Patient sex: M
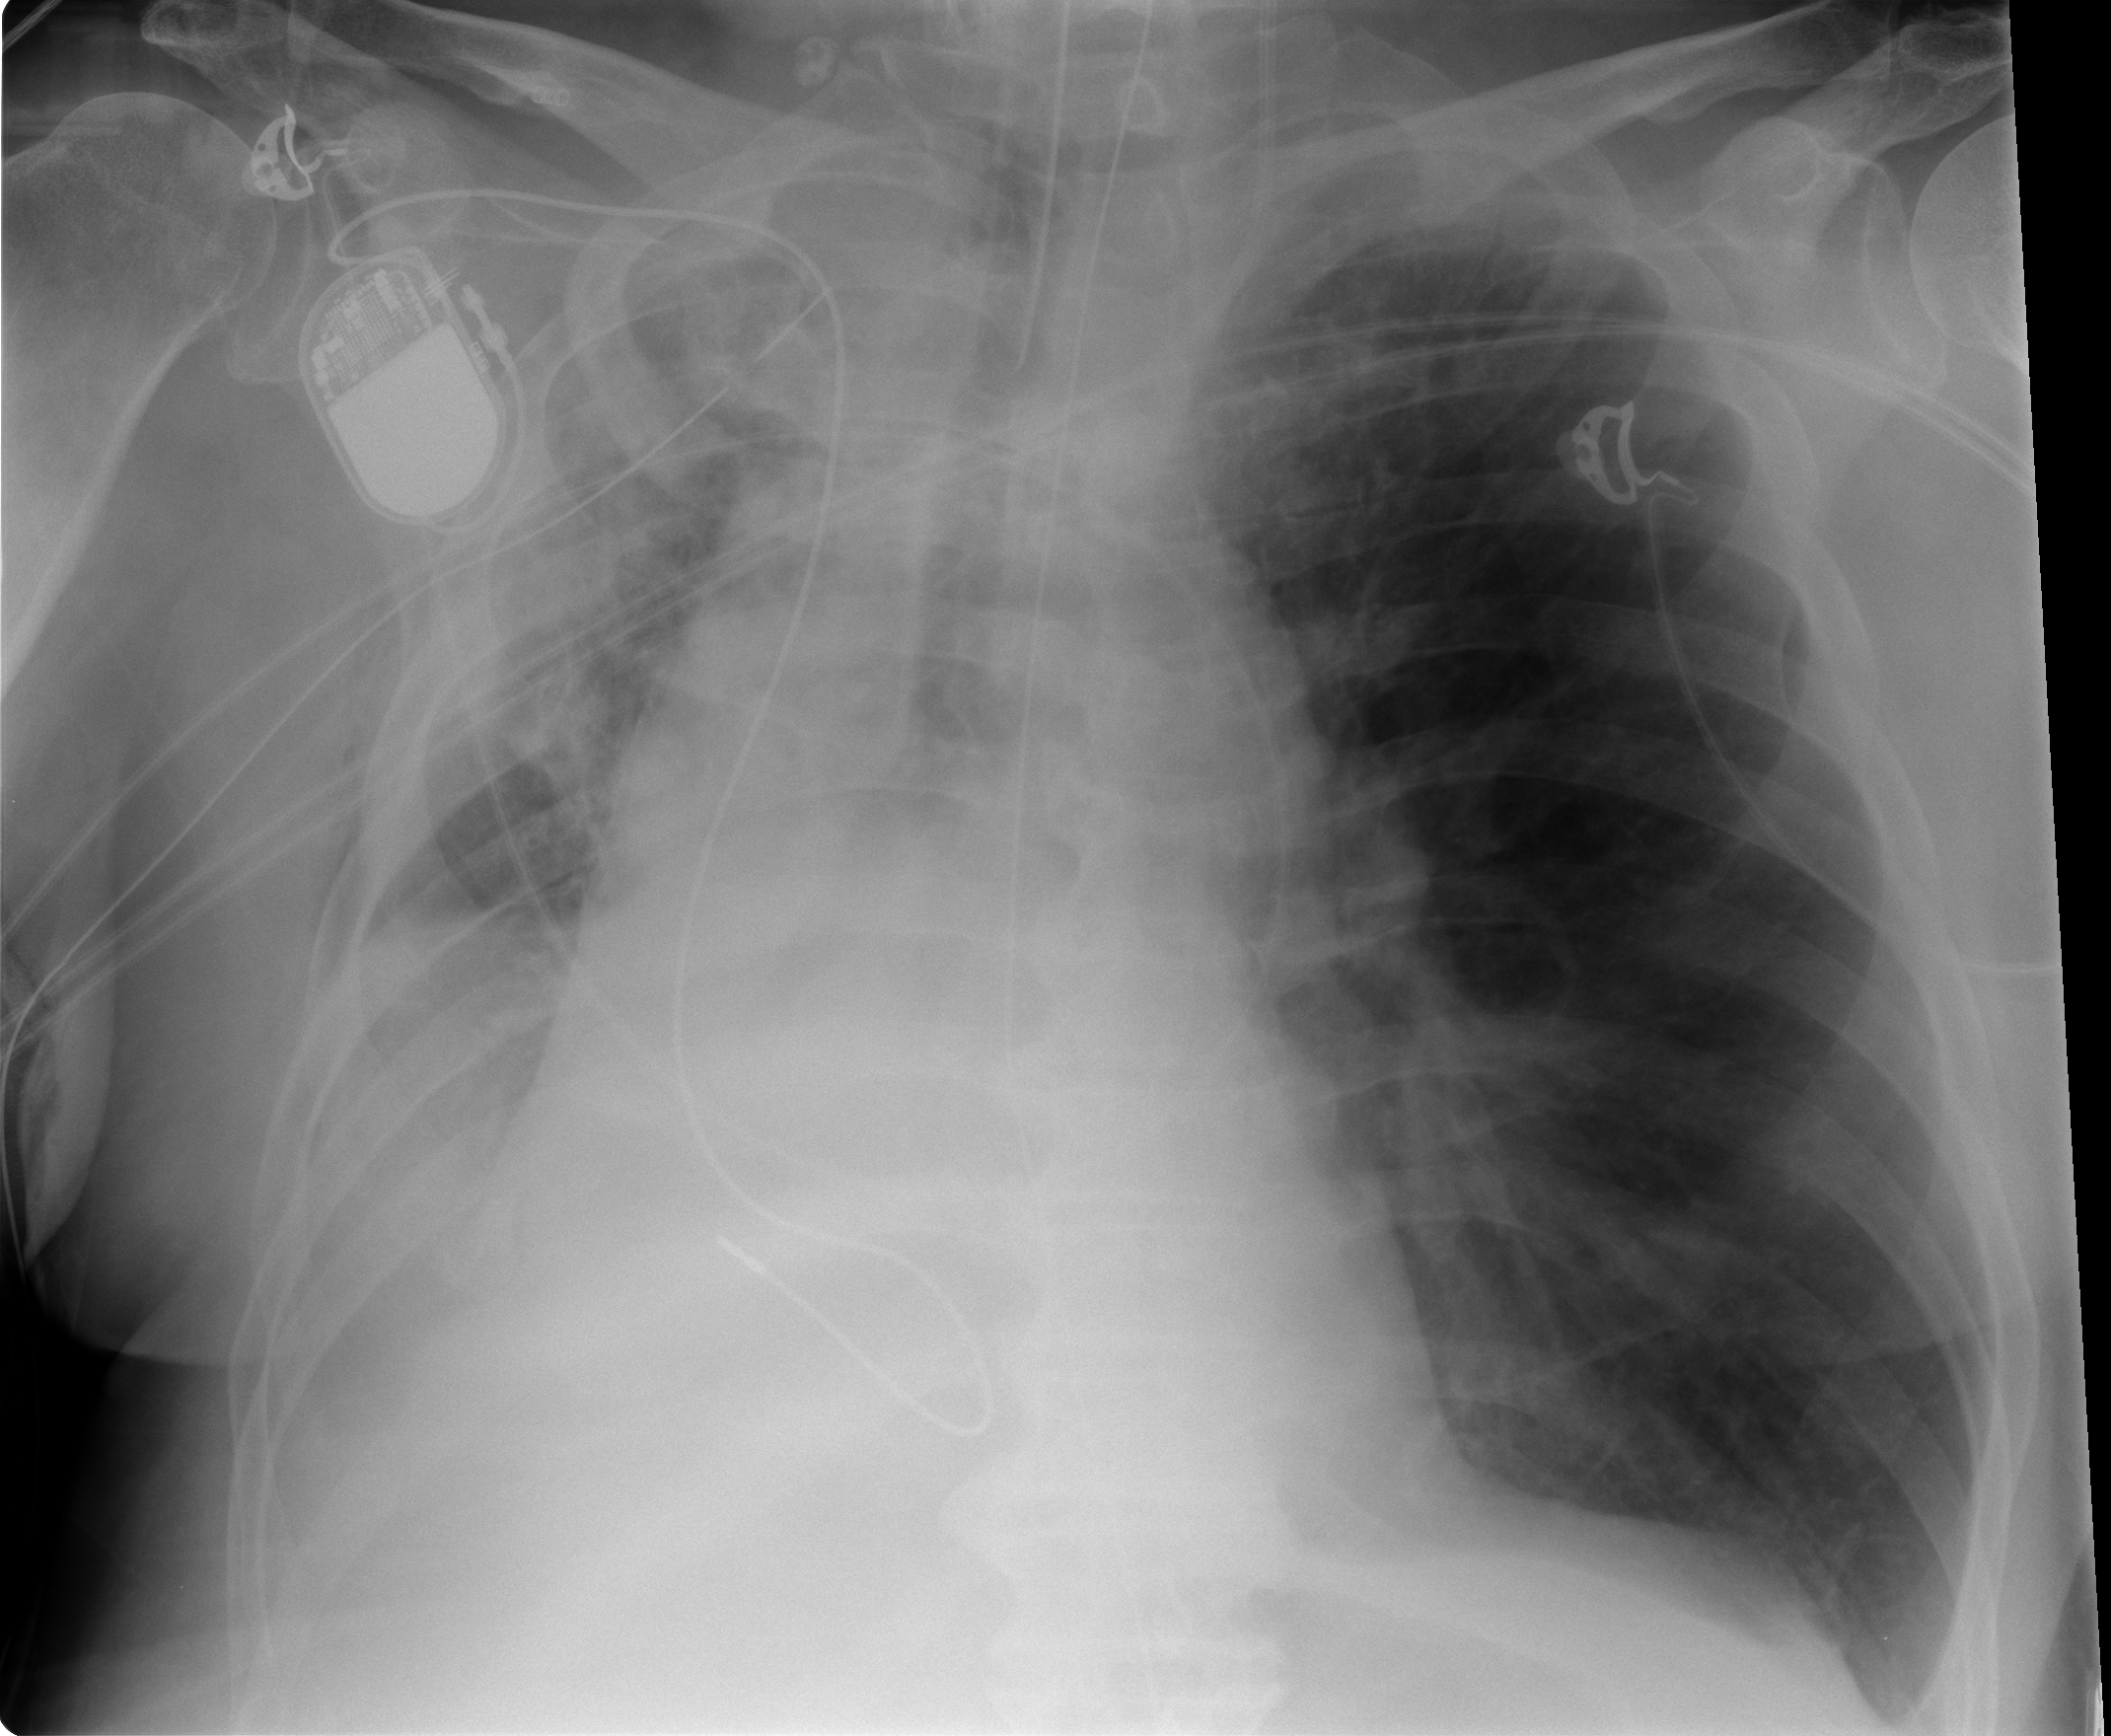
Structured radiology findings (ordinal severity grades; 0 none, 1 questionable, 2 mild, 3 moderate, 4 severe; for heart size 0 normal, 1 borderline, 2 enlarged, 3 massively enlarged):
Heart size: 0
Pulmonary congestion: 0
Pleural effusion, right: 2
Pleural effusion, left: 2
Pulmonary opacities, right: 0
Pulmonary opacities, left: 0
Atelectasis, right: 3
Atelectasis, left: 0